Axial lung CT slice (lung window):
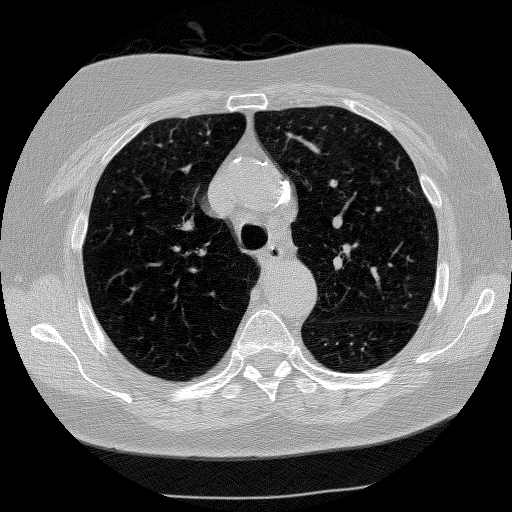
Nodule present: no